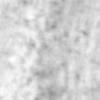
Label: no_change